Question: I want my app to have a large header like the living social app:
I tried doing this by hiding the navbar on the main delegate and just making a UIImageView to hold the pic, but the transition to the detail view looked funky. How can I get a custom image at the top of my tableview? Maybe I did something funky and need to try again?
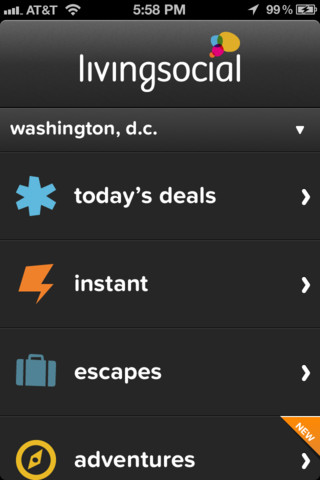
Answer: '''
YournavigationController.navigationBar.frame = CGRectMake(0, 0, 320, 100);
'''
And on top of that, this site has a good tutorial on how to add a background image to the UINavigationBar, these two things together should give you just what you're looking for!
<URL>
Should to the trick!